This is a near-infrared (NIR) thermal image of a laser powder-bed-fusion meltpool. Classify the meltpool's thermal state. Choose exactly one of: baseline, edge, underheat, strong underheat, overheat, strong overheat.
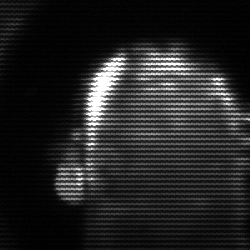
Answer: baseline